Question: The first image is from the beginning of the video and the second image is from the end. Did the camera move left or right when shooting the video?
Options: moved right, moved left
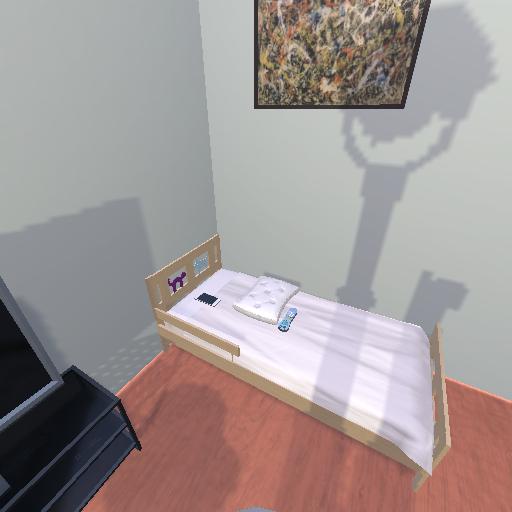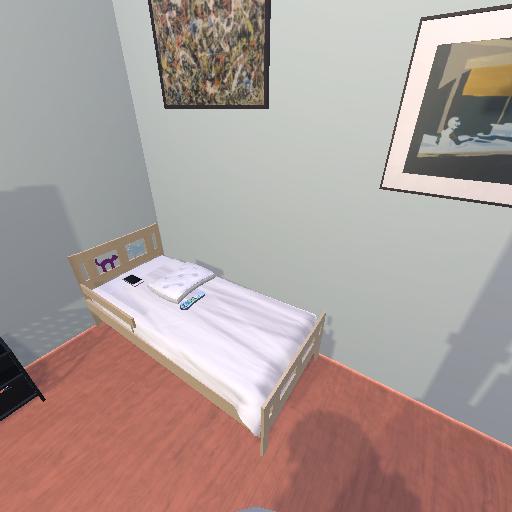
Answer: moved right